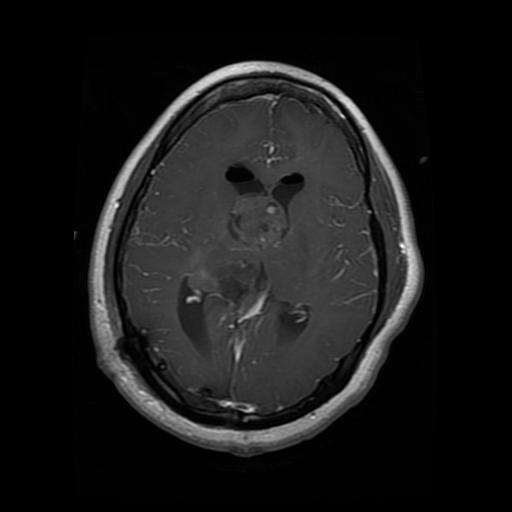
Label: glioma